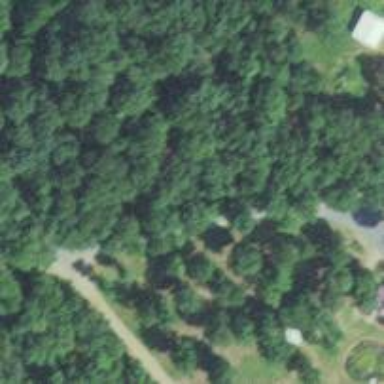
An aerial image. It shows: Driveway.